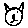
Label: cat